Question: In my app I'm trying to create a fragment activity with a listview to the left and a detail view to the right.
When running te intent I get an exception:
'''
10-29 17:25:56.025: E/AndroidRuntime(19344): FATAL EXCEPTION: main
10-29 17:25:56.025: E/AndroidRuntime(19344): java.lang.RuntimeException: Unable to start activity ComponentInfo{be.pxl.minecraftguide/be.pxl.minecraftguide.Commands}: android.view.InflateException: Binary XML file line #11: Error inflating class fragment
10-29 17:25:56.025: E/AndroidRuntime(19344): at android.app.ActivityThread.performLaunchActivity(ActivityThread.java:2100)
10-29 17:25:56.025: E/AndroidRuntime(19344): at android.app.ActivityThread.handleLaunchActivity(ActivityThread.java:2125)
10-29 17:25:56.025: E/AndroidRuntime(19344): at android.app.ActivityThread.access$600(ActivityThread.java:140)
10-29 17:25:56.025: E/AndroidRuntime(19344): at android.app.ActivityThread$H.handleMessage(ActivityThread.java:1227)
10-29 17:25:56.025: E/AndroidRuntime(19344): at android.os.Handler.dispatchMessage(Handler.java:99)
10-29 17:25:56.025: E/AndroidRuntime(19344): at android.os.Looper.loop(Looper.java:137)
10-29 17:25:56.025: E/AndroidRuntime(19344): at android.app.ActivityThread.main(ActivityThread.java:4898)
10-29 17:25:56.025: E/AndroidRuntime(19344): at java.lang.reflect.Method.invokeNative(Native Method)
10-29 17:25:56.025: E/AndroidRuntime(19344): at java.lang.reflect.Method.invoke(Method.java:511)
10-29 17:25:56.025: E/AndroidRuntime(19344): at com.android.internal.os.ZygoteInit$MethodAndArgsCaller.run(ZygoteInit.java:1008)
10-29 17:25:56.025: E/AndroidRuntime(19344): at com.android.internal.os.ZygoteInit.main(ZygoteInit.java:775)
10-29 17:25:56.025: E/AndroidRuntime(19344): at dalvik.system.NativeStart.main(Native Method)
10-29 17:25:56.025: E/AndroidRuntime(19344): Caused by: android.view.InflateException: Binary XML file line #11: Error inflating class fragment
10-29 17:25:56.025: E/AndroidRuntime(19344): at android.view.LayoutInflater.createViewFromTag(LayoutInflater.java:704)
10-29 17:25:56.025: E/AndroidRuntime(19344): at android.view.LayoutInflater.rInflate(LayoutInflater.java:746)
10-29 17:25:56.025: E/AndroidRuntime(19344): at android.view.LayoutInflater.inflate(LayoutInflater.java:489)
10-29 17:25:56.025: E/AndroidRuntime(19344): at android.view.LayoutInflater.inflate(LayoutInflater.java:396)
10-29 17:25:56.025: E/AndroidRuntime(19344): at android.view.LayoutInflater.inflate(LayoutInflater.java:352)
10-29 17:25:56.025: E/AndroidRuntime(19344): at com.android.internal.policy.impl.PhoneWindow.setContentView(PhoneWindow.java:308)
10-29 17:25:56.025: E/AndroidRuntime(19344): at android.app.Activity.setContentView(Activity.java:1924)
10-29 17:25:56.025: E/AndroidRuntime(19344): at be.pxl.minecraftguide.Commands.onCreate(Commands.java:12)
10-29 17:25:56.025: E/AndroidRuntime(19344): at android.app.Activity.performCreate(Activity.java:5206)
10-29 17:25:56.025: E/AndroidRuntime(19344): at android.app.Instrumentation.callActivityOnCreate(Instrumentation.java:1094)
10-29 17:25:56.025: E/AndroidRuntime(19344): at android.app.ActivityThread.performLaunchActivity(ActivityThread.java:2064)
10-29 17:25:56.025: E/AndroidRuntime(19344): ... 11 more
10-29 17:25:56.025: E/AndroidRuntime(19344): Caused by: java.lang.NullPointerException
10-29 17:25:56.025: E/AndroidRuntime(19344): at java.util.Arrays$ArrayList.<init>(Arrays.java:38)
10-29 17:25:56.025: E/AndroidRuntime(19344): at java.util.Arrays.asList(Arrays.java:154)
10-29 17:25:56.025: E/AndroidRuntime(19344): at android.widget.ArrayAdapter.<init>(ArrayAdapter.java:128)
10-29 17:25:56.025: E/AndroidRuntime(19344): at be.pxl.minecraftguide.CommandsList.onCreateView(CommandsList.java:26)
10-29 17:25:56.025: E/AndroidRuntime(19344): at android.support.v4.app.Fragment.performCreateView(Fragment.java:1478)
10-29 17:25:56.025: E/AndroidRuntime(19344): at android.support.v4.app.FragmentManagerImpl.moveToState(FragmentManager.java:900)
10-29 17:25:56.025: E/AndroidRuntime(19344): at android.support.v4.app.FragmentManagerImpl.moveToState(FragmentManager.java:1082)
10-29 17:25:56.025: E/AndroidRuntime(19344): at android.support.v4.app.FragmentManagerImpl.addFragment(FragmentManager.java:1184)
10-29 17:25:56.025: E/AndroidRuntime(19344): at android.support.v4.app.FragmentActivity.onCreateView(FragmentActivity.java:285)
10-29 17:25:56.025: E/AndroidRuntime(19344): at android.view.LayoutInflater.createViewFromTag(LayoutInflater.java:676)
10-29 17:25:56.025: E/AndroidRuntime(19344): ... 21 more
'''
This is my xml file where the exception is thrown:
'''
<?xml version="1.0" encoding="utf-8"?>
<LinearLayout xmlns:android="http://schemas.android.com/apk/res/android"
xmlns:tools="http://schemas.android.com/tools"
android:orientation="horizontal"
android:layout_width="match_parent"
android:layout_height="match_parent"
android:baselineAligned="false"
android:id="@+id/commandsLayout"
tools:context=".Commands" >
<fragment //Exception here
android:name="be.pxl.minecraftguide.CommandsList"
android:id="@+id/commandslist"
android:layout_weight="1"
android:layout_width="0dp"
android:layout_height="match_parent"
tools:layout="@layout/commandslist" />
<fragment android:name="be.pxl.minecraftguide.CommandDetails"
android:id="@+id/commanddetails"
android:layout_weight="2"
android:layout_width="0dp"
android:layout_height="match_parent"
tools:layout="@layout/commanddetails" />
</LinearLayout>
'''
This is my Commands class:
'''
import android.os.Bundle;
import android.support.v4.app.FragmentActivity;
public class Commands extends FragmentActivity {
@Override
protected void onCreate(Bundle arg0) {
// TODO Auto-generated method stub
super.onCreate(arg0);
setContentView(R.layout.commands);
}
}
'''
This is the first fragment xml:
'''
<?xml version="1.0" encoding="utf-8"?>
<ListView xmlns:android="http://schemas.android.com/apk/res/android"
android:id="@android:id/list"
android:layout_width="match_parent"
android:layout_height="match_parent"
android:background="@drawable/minecraft_portrait"
android:transcriptMode="alwaysScroll" >
</ListView>
'''
This is the second fragment xml:
'''
<?xml version="1.0" encoding="utf-8"?>
<RelativeLayout xmlns:android="http://schemas.android.com/apk/res/android"
android:layout_width="match_parent"
android:layout_height="match_parent" >
<TextView
android:id="@+id/txtFragCommandID"
android:layout_width="wrap_content"
android:layout_height="wrap_content"
android:layout_alignParentLeft="true"
android:layout_alignParentTop="true"
android:layout_marginLeft="20dp"
android:layout_marginTop="20dp"
android:textAppearance="?android:attr/textAppearanceLarge" />
<TextView
android:id="@+id/txtFragCommandDesc"
android:layout_width="wrap_content"
android:layout_height="wrap_content"
android:layout_alignLeft="@+id/txtFragCommandID"
android:layout_below="@+id/txtFragCommandID"
android:layout_marginTop="20dp"
android:textAppearance="?android:attr/textAppearanceMedium" />
</RelativeLayout>
'''
This is the first fragment class:
'''
import java.util.List;
import android.os.Bundle;
import android.support.v4.app.ListFragment;
import android.view.LayoutInflater;
import android.view.View;
import android.view.ViewGroup;
import android.widget.AdapterView;
import android.widget.AdapterView.OnItemClickListener;
import android.widget.ArrayAdapter;
import android.widget.TextView;
import be.pxl.minecraftguide.model.Command;
//FragmentActivity van support libraries
public class CommandsList extends ListFragment {
private List<Command> commands;
private String[] listValues;
private String[][] detailValues;
@Override
public View onCreateView(LayoutInflater inflater, ViewGroup container,
Bundle savedInstanceState) {
//Bron: http://wptrafficanalyzer.in/blog/a-listfragment-application-in-android/
ArrayAdapter<String> adapter = new ArrayAdapter<String>(inflater.getContext(), R.layout.commandslist, listValues);
setListAdapter(adapter);
setListShown(true);
getListView().setOnItemClickListener(new OnItemClickListener() {
@Override
public void onItemClick(AdapterView<?> arg0, View fragmentView, int rowIndex, long arg3) {
View detailView = fragmentView.findViewById(R.layout.commanddetails);
TextView title = (TextView)detailView.findViewById(R.id.txtFragCommandID);
TextView description = (TextView)detailView.findViewById(R.id.txtFragCommandDesc);
title.setText(detailValues[rowIndex][0]);
description.setText(detailValues[rowIndex][0]);
}
});
return super.onCreateView(inflater, container, savedInstanceState);
}
@Override
public void onStart() {
super.onStart();
}
public void createCommands() {
commands.add(new Command(1, "Chat commands", "melp, ? [page, commandname]",
"Shows a list of available commands per page or further information to the commandname." +
"
Note: the multiplayer-only commands are not listed in single-player games, even when open to LAN players."));
commands.add(new Command(2, "Chat commands", "me <actiontext>",
"Similar to the /emote or /action, and the same as the /me commands in IRC clients, the /me command sends a narrative message to the other players in the form of * Yourname actiontext (e.g., * Notch sneezes. or * Notch exploded. )."));
commands.add(new Command(3, "Chat commands", "msg, tell, w <playername>",
"Used to send a private message to a player on the server. Very useful on servers if you need to ask/tell something from/to another player without other players seeing."));
commands.add(new Command(4, "Player commands", "achievement give <achievement> [playername]",
"Gives a player an achievement, and all prerequisite achievements."));
commands.add(new Command(5, "Player commands", "effect <playername> <effect> [seconds] [amplifier]",
"Gives the targeted player the specified effect for the specified time (default is 30 seconds)." +
"
Effects have a limit of 1,000,000 seconds, and the amplifier field has a limit of 255."));
commands.add(new Command(6, "Player commands", "effect <playername> clear",
"Clears all effects on playername."));
commands.add(new Command(7, "Player commands", "enchant <playername> <enchantment ID> [enchantment level]",
"Enchants the item that the player is currently holding, according to enchantment ID."));
commands.add(new Command(8, "Player commands", "give <playername> <item> [amount] [metadata] [dataTag]",
"Spawns amount (defaults to 1) of the item defined by item with the specified metadata (defaults to 0) at playername's location."));
commands.add(new Command(9, "Player commands", "kill <playername>",
"Inflicts 1000 (Heart.svg x 500) damage to the playername, killing them. (Even an extreme Resistance /effect doesn't protect)."));
commands.add(new Command(10, "Server commands", "debug true|false",
"Starts a new debug profiling session or stops the session currently running." +
"
It notifies about potential performance bottlenecks in the console when active and creates a profiler results file in the folder debug when stopped."));
commands.add(new Command(11, "Server commands", "defaultgamemode survival | creative | adventure",
"Sets the default game mode that is shown on the world selection menu. New players that join the world will be put into the default game mode."));
commands.add(new Command(12, "Server commands", "difficulty peaceful | easy | normal | hard",
"Changes the difficulty. The difficulties can be abbreviated to p/e/n/h or 0/1/2/3 respectively."));
commands.add(new Command(13, "Server commands", "gamerule <rulename> [true | false]",
"Activates or deactivates the rulename. If true/false is not given, displays the current status of rulename. Available rules are:" +
"
- commandBlockOutput - Whether command blocks should notify admins when they perform commands." +
"
doFireTick - Whether fire should spread." +
"
doMobLoot - Whether mobs should drop items." +
"
doMobSpawning - Whether mobs should naturally spawn." +
"
doTileDrops - Whether blocks should have drops." +
"
keepInventory - Whether the player should keep items in their inventory if they die." +
"
mobGriefing - Whether creepers, endermen, ghasts, and withers should be able to change blocks, or zombies, skeletons, and zombie pigmen can pick up items." +
"
naturalRegeneration - Whether the player can regenerate health naturally if their hunger is at a regenerable state." +
"
doDaylightCycle - Whether the day/night cycle is in effect or not."));
commands.add(new Command(14, "Environment commands", "time set <number | day | night>",
"Sets the world time. Number is an integer between 0 and 24000, inclusive, where 0 is dawn, 6000 midday, 12000 dusk and 18000 midnight."));
commands.add(new Command(15, "Environment commands", "time add <number>",
"Increments the world time. Number is an integer between 0 and 24000."));
commands.add(new Command(16, "Environment Commands", "toggledownfall",
"Toggles rain and snow."));
commands.add(new Command(17, "Environment commands", "weather (clear | rain | thunder) [seconds]",
"Changes the weather for the specified duration."));
listValues = new String[commands.size()];
detailValues = new String[commands.size()][2];
for (int counter = 0; counter < commands.size(); counter++) {
Command command = commands.get(counter);
listValues[counter] = command.getCommandCategory();
detailValues[counter][0] = command.getCommandTitle();
detailValues[counter][1] = command.getCommandDescription();
}
}
}
'''
This is the second fragment class:
'''
import android.os.Bundle;
import android.support.v4.app.Fragment;
import android.view.LayoutInflater;
import android.view.View;
import android.view.ViewGroup;
public class CommandDetails extends Fragment {
@Override
public View onCreateView(LayoutInflater inflater, ViewGroup container,
Bundle savedInstanceState) {
// TODO Auto-generated method stub
return inflater.inflate(R.layout.commanddetails, container, false);
}
}
'''
I've seen more questions like this and I confirmed that I am extending the correct class (FragmentActivity)
This is my project explorer:

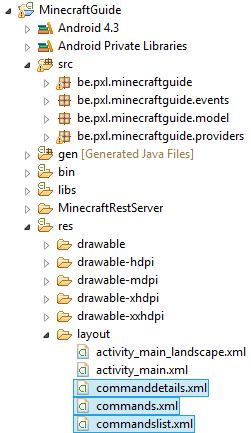
Answer: Your variable listValues is not initialized when you use it in onCreateView in your CommandsList class, hence the NullPointer. The problem is at this line :
'''
ArrayAdapter<String> adapter = new ArrayAdapter<String>(inflater.getContext(), R.layout.commandslist, listValues);
'''
At that point the String[] does not yet exist ... You need to call createCommands() first and also initialize the String[] variable in that method before you add values to it, like so :
'''
listValues = new String[commands.size()];
'''